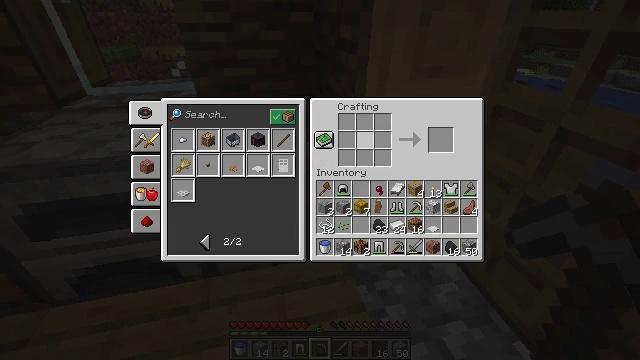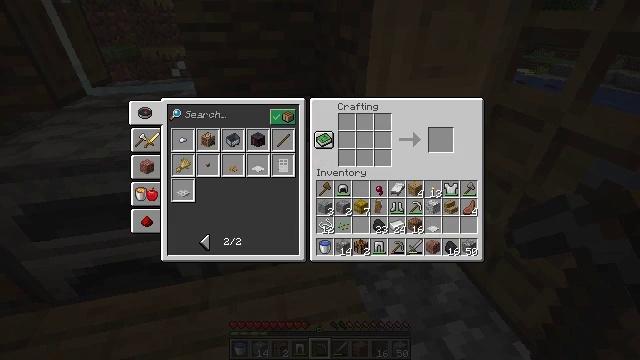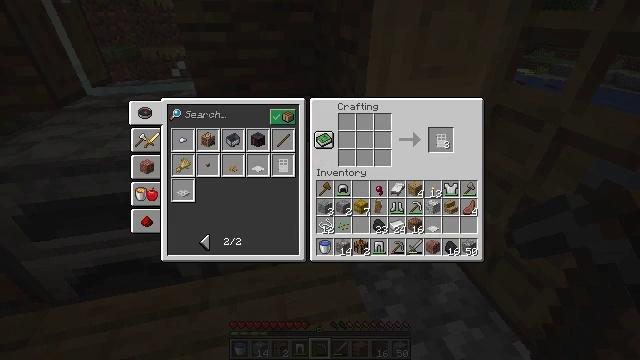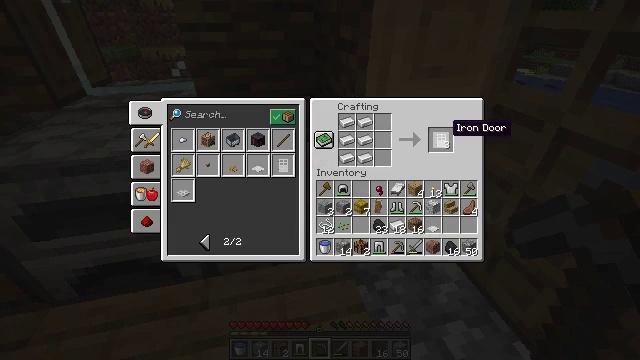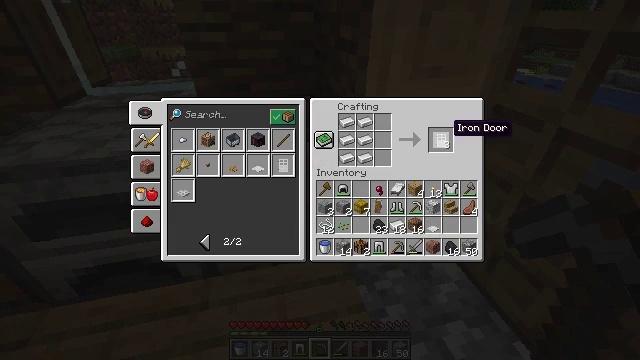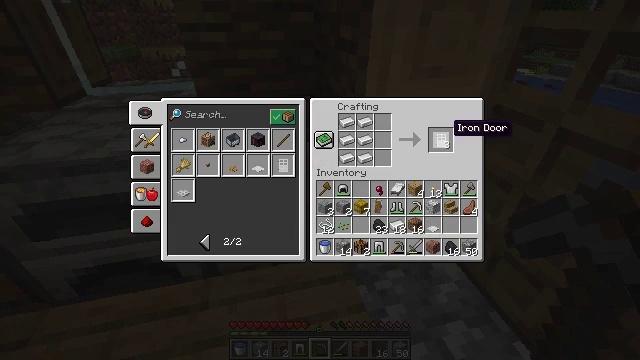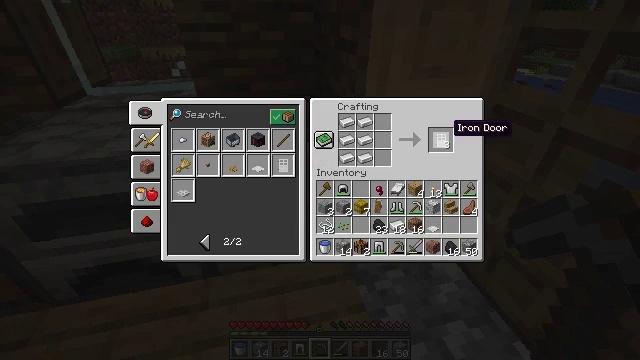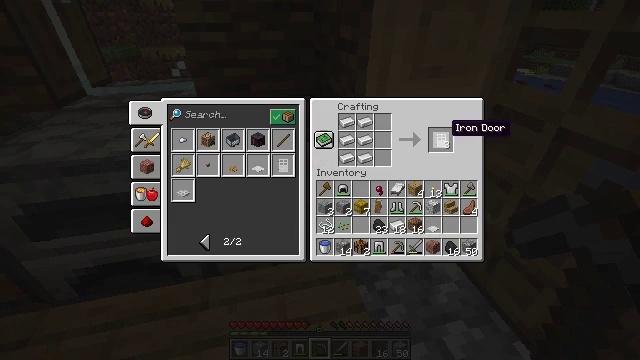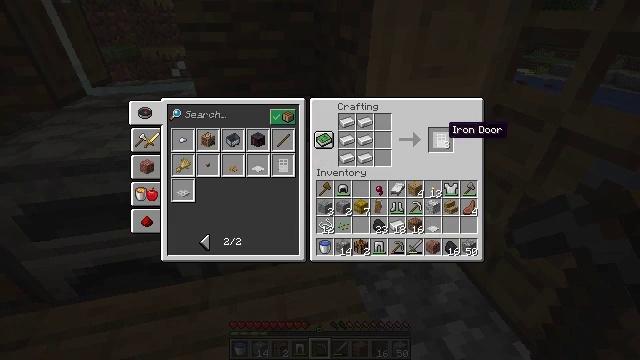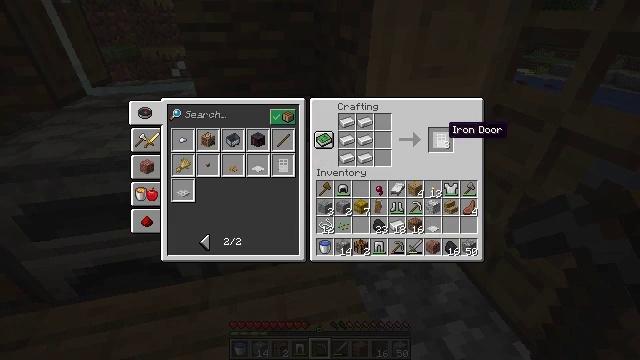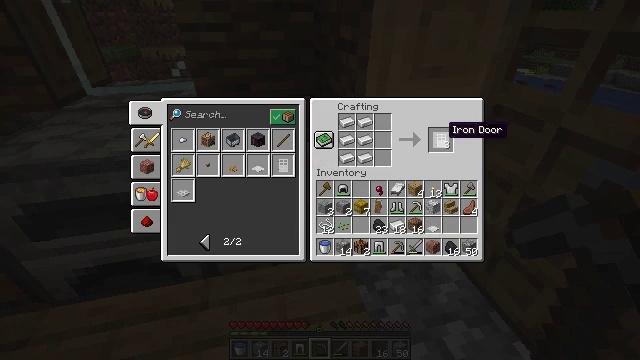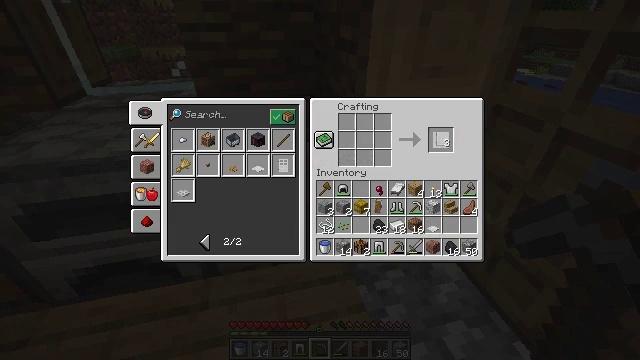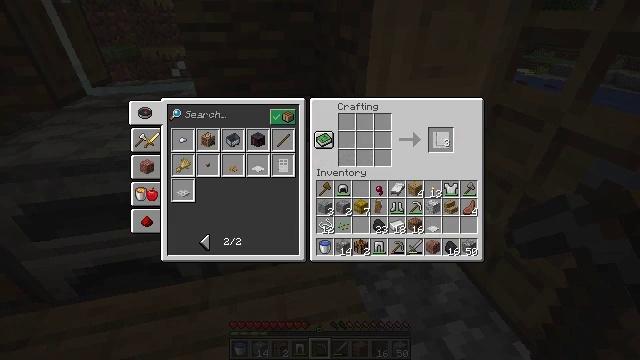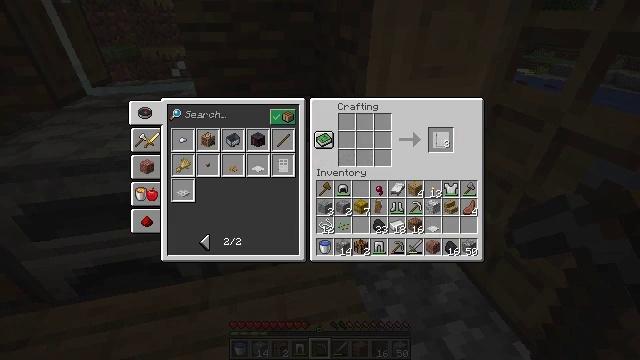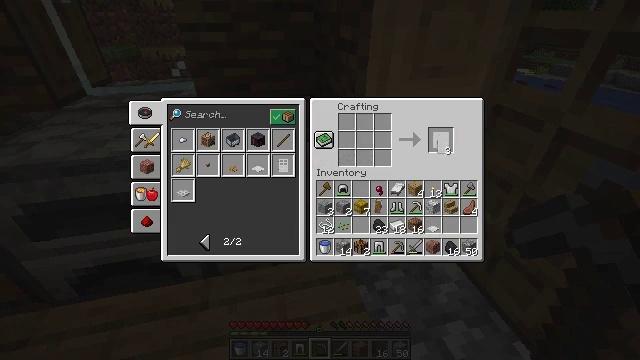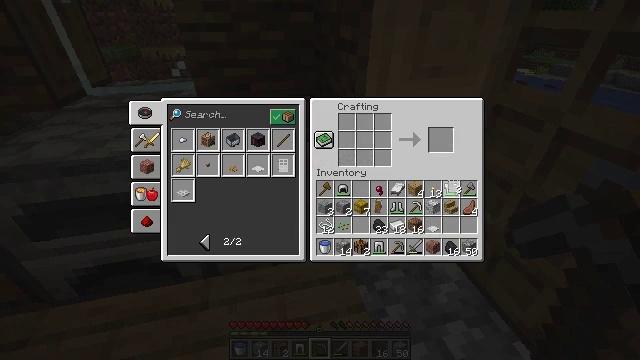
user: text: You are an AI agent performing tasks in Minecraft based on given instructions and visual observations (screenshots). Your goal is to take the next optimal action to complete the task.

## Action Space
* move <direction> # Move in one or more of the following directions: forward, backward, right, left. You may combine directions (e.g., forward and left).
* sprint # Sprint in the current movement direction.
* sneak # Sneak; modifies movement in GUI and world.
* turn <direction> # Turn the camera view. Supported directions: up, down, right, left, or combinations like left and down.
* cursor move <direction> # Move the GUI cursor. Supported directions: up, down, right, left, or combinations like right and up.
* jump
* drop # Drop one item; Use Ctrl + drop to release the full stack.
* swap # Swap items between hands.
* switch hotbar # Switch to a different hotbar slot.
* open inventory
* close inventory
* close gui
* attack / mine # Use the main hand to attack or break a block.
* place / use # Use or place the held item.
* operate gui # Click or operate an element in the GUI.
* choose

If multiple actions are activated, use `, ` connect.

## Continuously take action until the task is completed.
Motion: motion action
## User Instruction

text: Make an iron door with iron ingots in the crafting table.
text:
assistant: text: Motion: turn right
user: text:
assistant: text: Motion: no_op
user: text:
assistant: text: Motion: turn right
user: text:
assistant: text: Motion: no_op
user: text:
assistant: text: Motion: no_op
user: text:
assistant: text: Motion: no_op
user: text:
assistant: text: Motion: no_op
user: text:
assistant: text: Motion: no_op
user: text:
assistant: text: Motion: no_op
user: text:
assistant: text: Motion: no_op
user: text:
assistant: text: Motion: attack / mine
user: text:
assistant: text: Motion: attack / mine
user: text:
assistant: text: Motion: attack / mine
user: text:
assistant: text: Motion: turn down
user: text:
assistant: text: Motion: turn right and down
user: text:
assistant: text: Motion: no_op